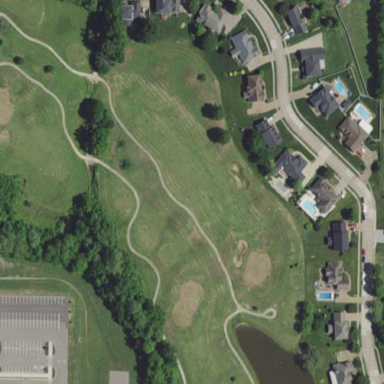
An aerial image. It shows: Area of rough grass used for golf.